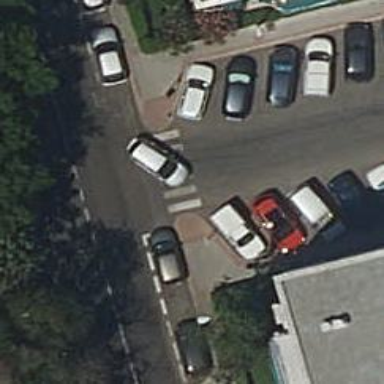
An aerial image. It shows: Marked crossing on footway.